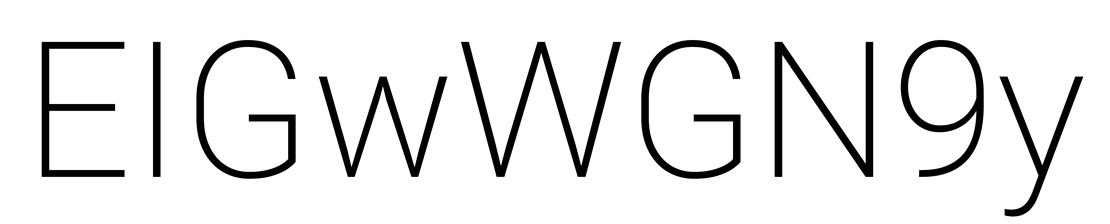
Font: Roboto_ExtraLight